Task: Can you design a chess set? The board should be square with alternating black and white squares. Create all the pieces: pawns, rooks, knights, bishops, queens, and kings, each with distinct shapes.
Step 484:
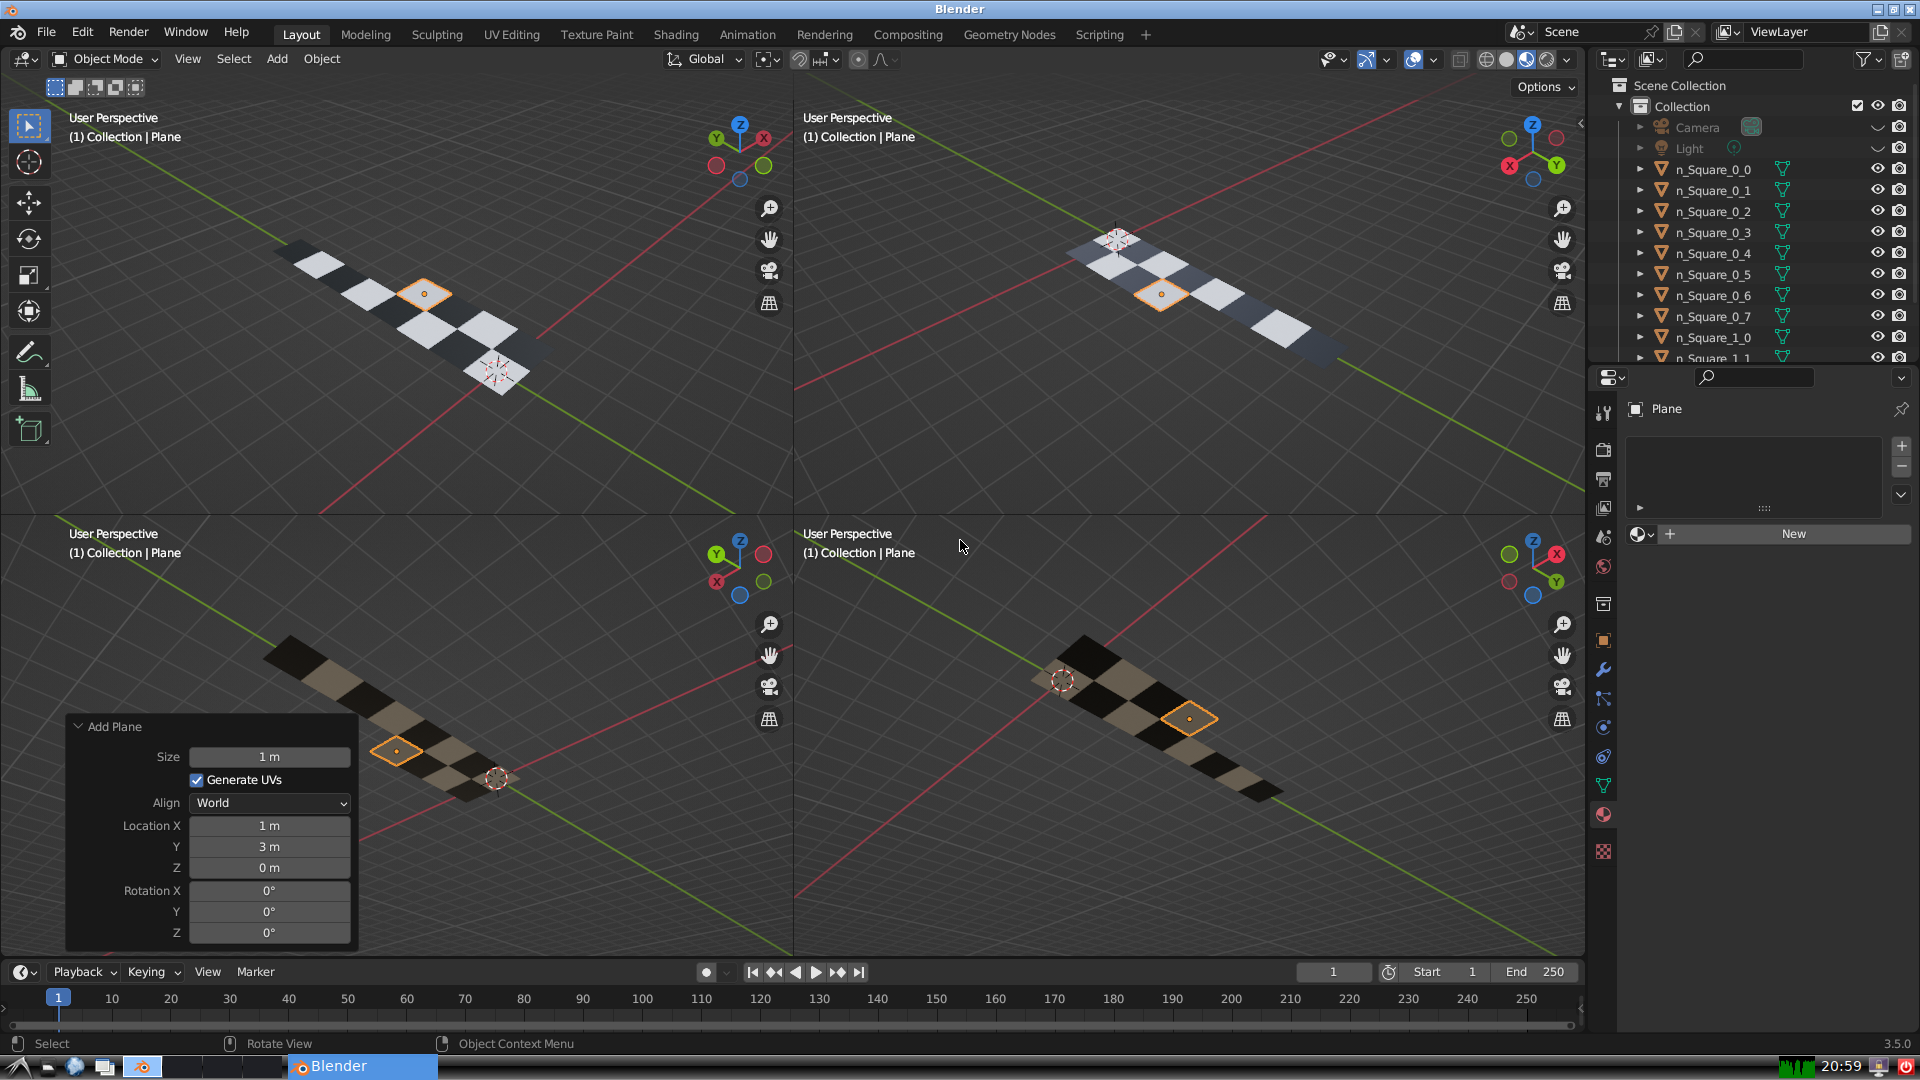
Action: {"key_press": ['Ctrl, Home']}